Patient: sex M, age 73
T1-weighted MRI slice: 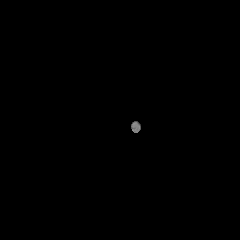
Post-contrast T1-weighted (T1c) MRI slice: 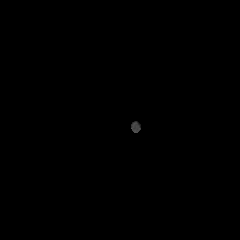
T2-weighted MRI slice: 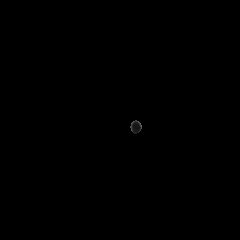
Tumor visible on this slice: no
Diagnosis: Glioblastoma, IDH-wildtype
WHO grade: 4